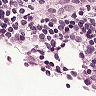
Metastatic tissue present: no